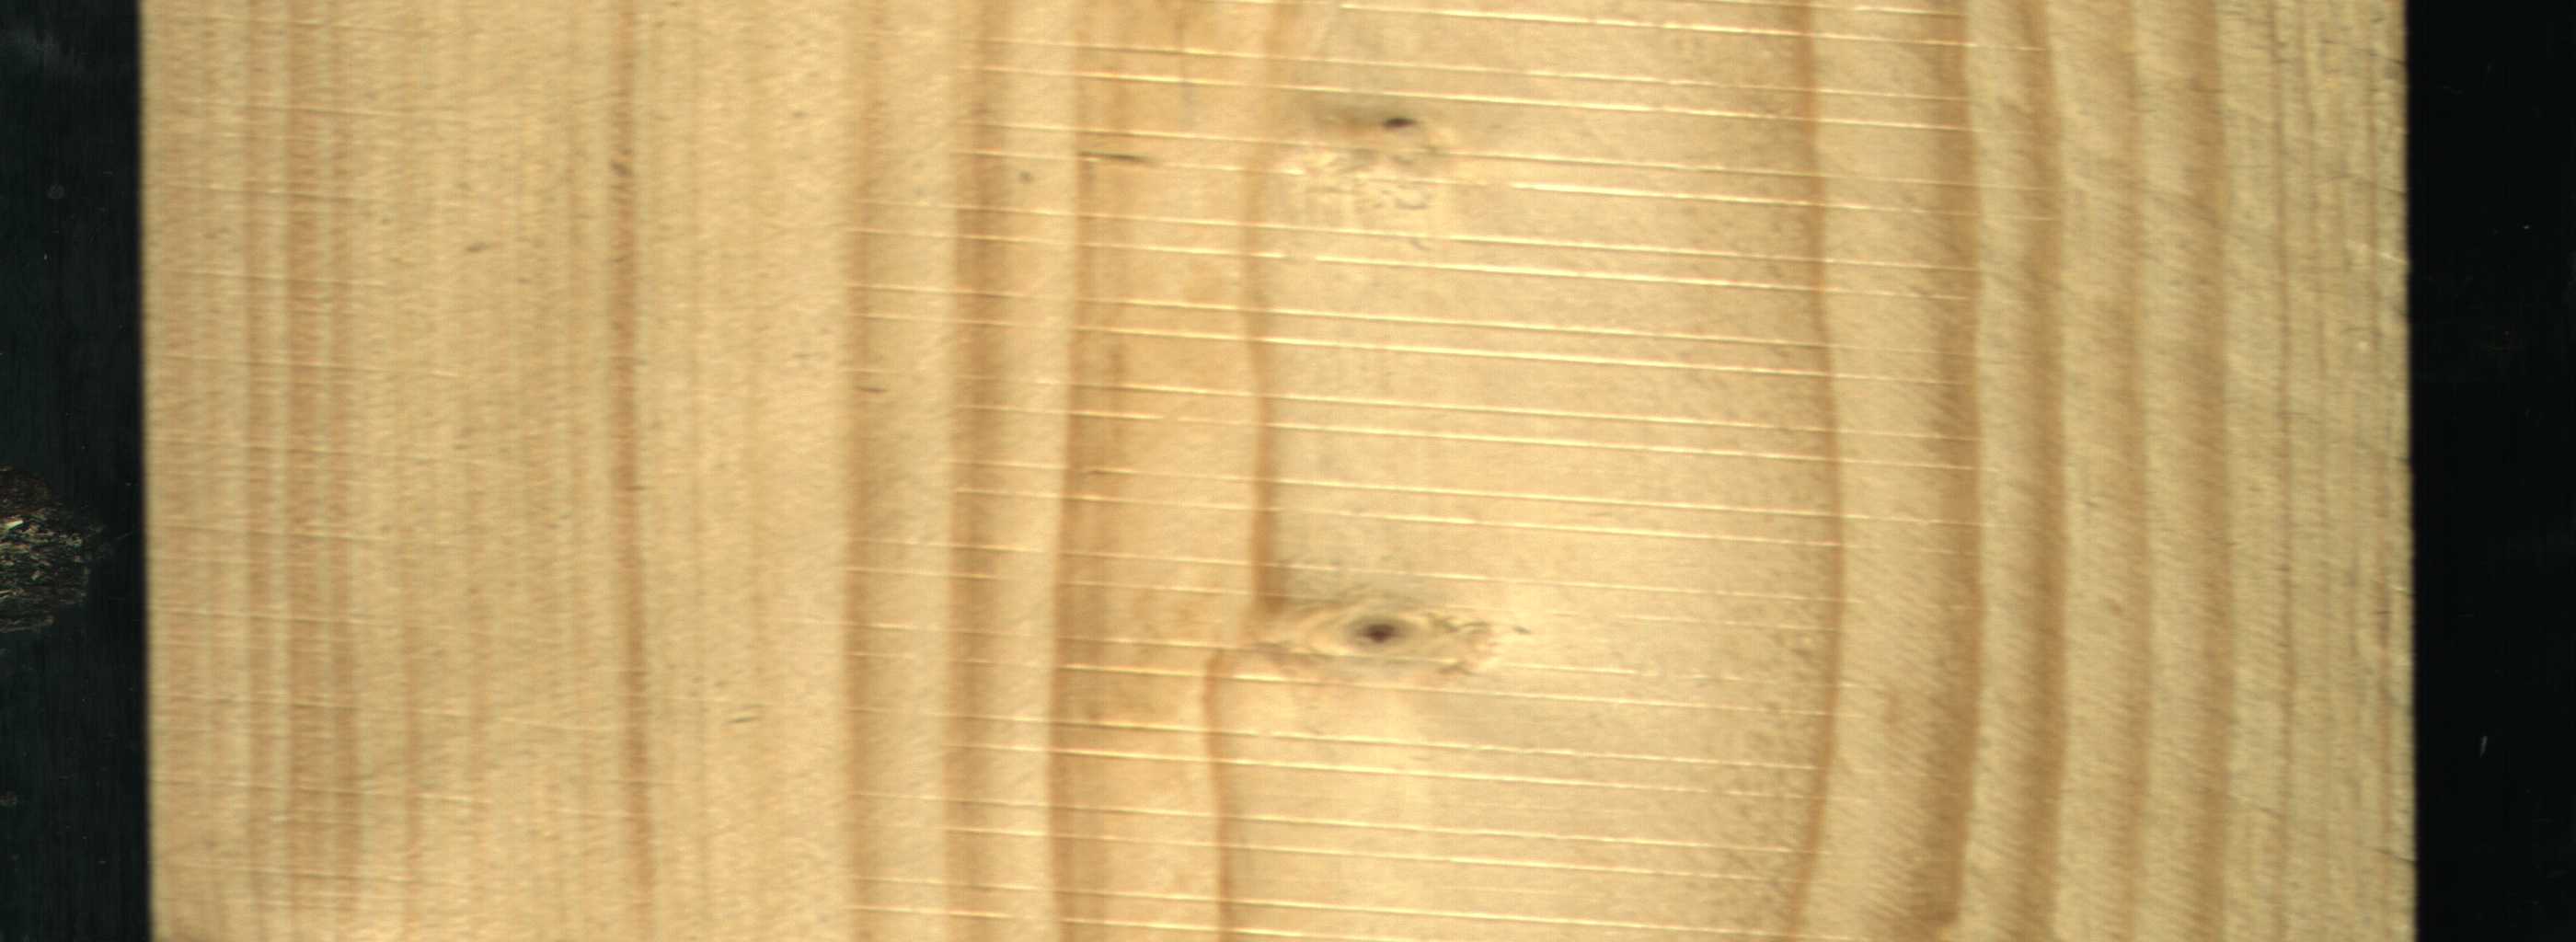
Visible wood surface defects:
Live_Knot
Live_Knot